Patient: sex F, age 41
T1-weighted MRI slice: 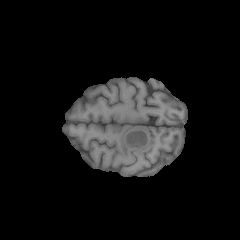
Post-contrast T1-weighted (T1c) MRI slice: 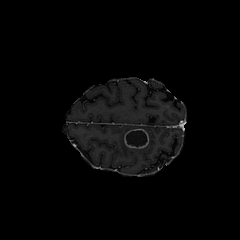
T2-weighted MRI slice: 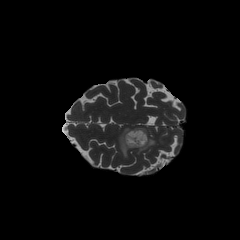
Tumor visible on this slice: yes
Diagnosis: Glioblastoma, IDH-wildtype
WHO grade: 4